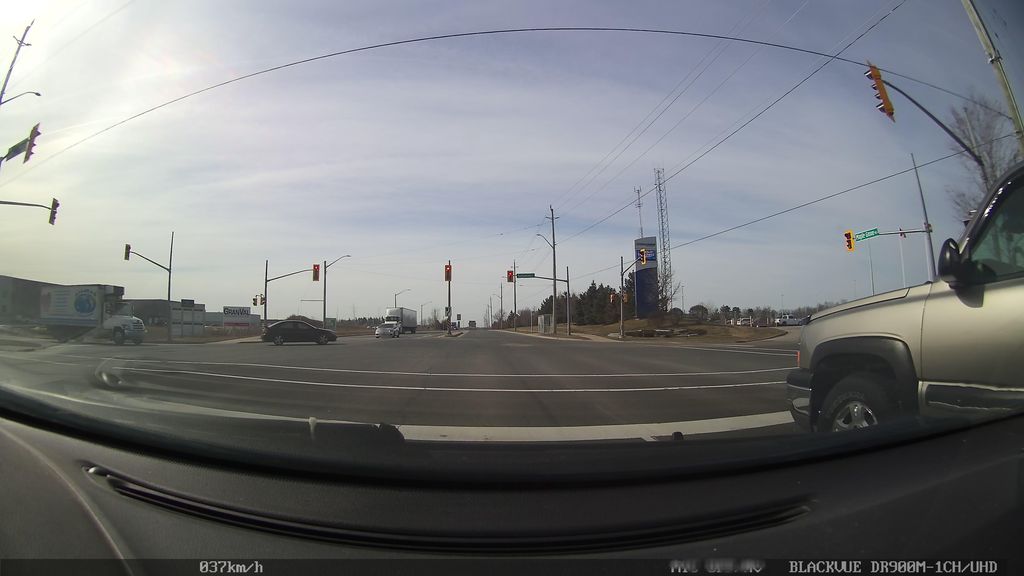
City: kitchener-waterloo